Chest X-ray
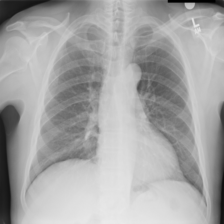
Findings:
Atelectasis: negative
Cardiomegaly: negative
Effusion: negative
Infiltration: negative
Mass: negative
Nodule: negative
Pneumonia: negative
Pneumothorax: negative
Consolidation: negative
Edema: negative
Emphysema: negative
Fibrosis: negative
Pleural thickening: negative
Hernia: negative